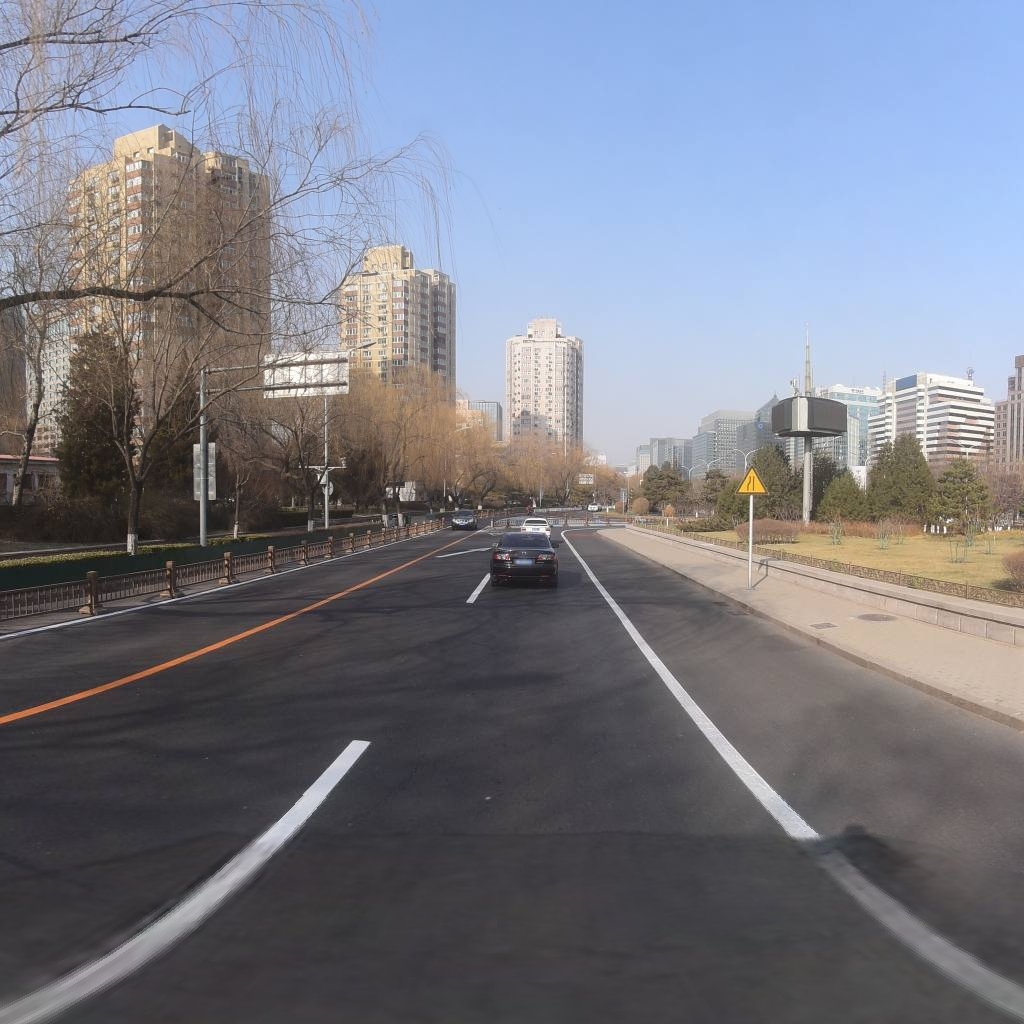
Region: Xicheng
Road damage annotations: longitudinal crack, manhole cover